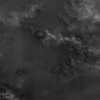
Atmospheric dust classification: not_dusty